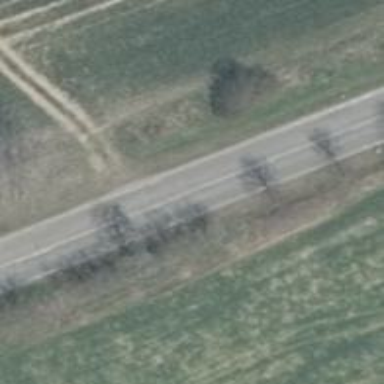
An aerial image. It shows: Asphalt road classified as tertiary.